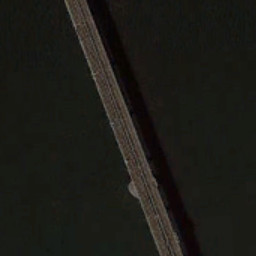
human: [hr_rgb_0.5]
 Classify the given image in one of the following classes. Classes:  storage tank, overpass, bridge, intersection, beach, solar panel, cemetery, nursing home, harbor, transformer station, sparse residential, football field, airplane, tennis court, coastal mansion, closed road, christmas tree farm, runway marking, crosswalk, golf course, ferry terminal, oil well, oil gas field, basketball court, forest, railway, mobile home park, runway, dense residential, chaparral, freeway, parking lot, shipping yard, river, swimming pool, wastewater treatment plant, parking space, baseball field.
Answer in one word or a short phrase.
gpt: bridge